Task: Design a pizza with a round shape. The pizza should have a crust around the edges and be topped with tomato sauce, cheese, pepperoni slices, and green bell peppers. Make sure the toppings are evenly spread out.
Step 182:
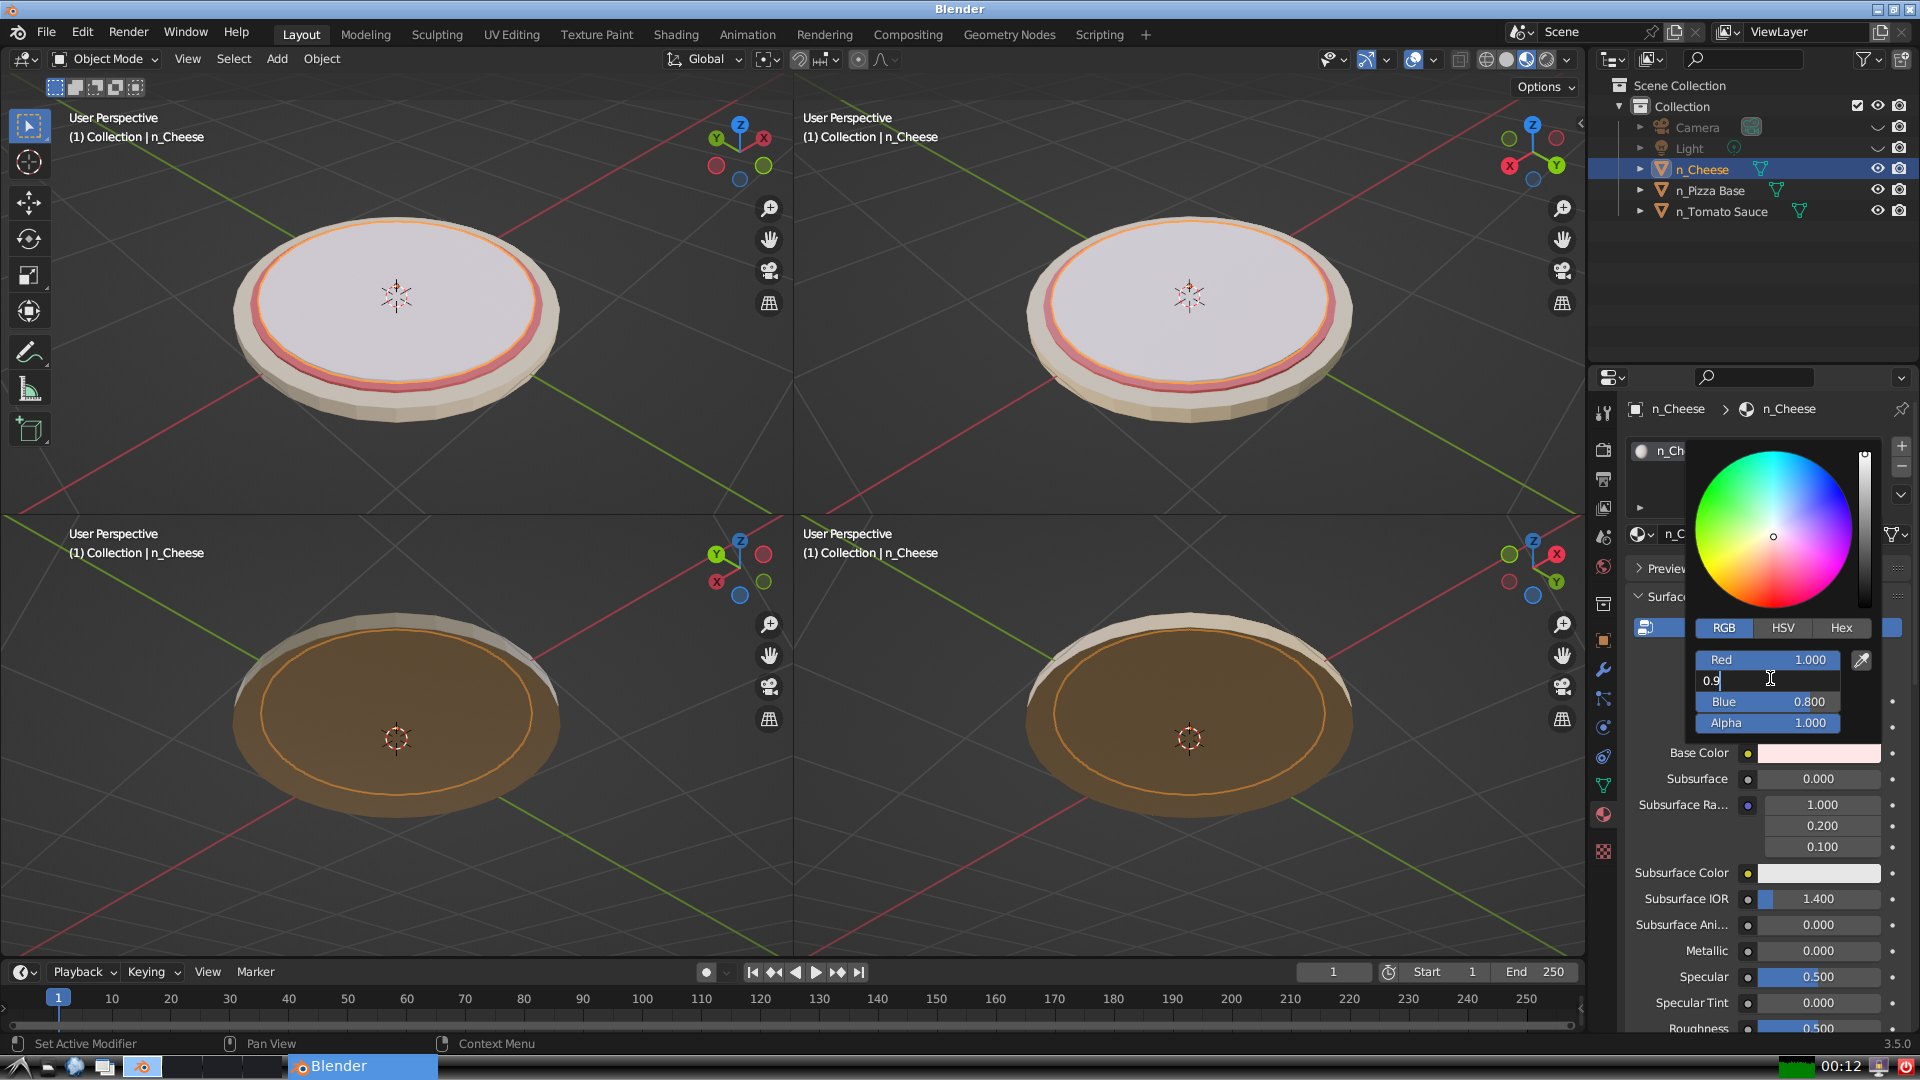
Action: {"key_press": ['Return']}